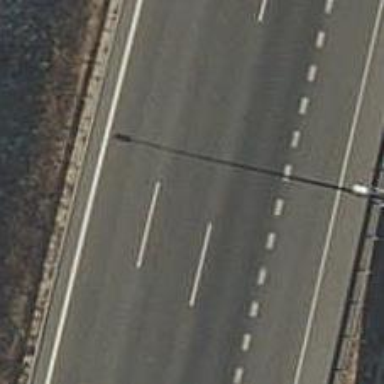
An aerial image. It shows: Asphalt motorway.